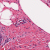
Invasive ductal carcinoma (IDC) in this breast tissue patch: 0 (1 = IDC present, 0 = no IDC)